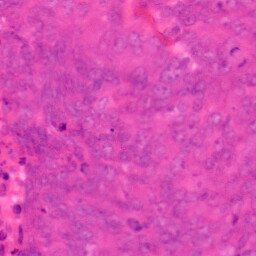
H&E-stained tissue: Colon